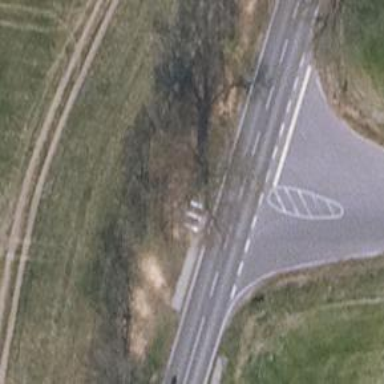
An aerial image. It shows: Secondary road with asphalt surface.